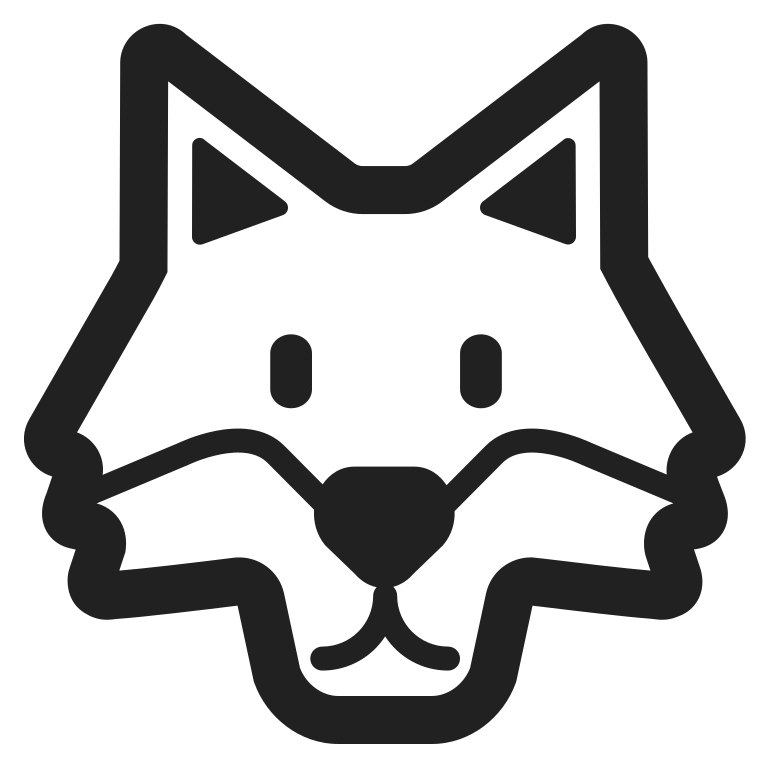
wolf high contrast